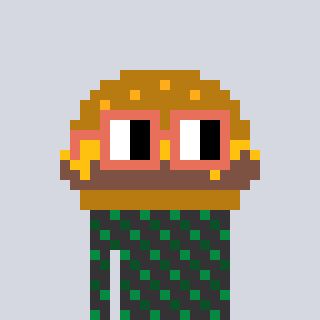
a pixel art character with square orange glasses, a burger-shaped head and a grayscale-colored body on a cool background